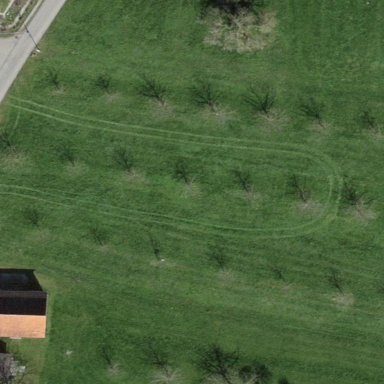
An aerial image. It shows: Orchard.